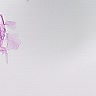
Metastatic tissue present: no